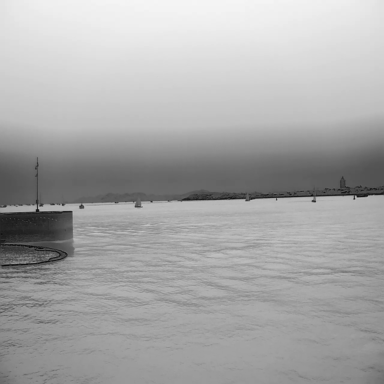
There are 12 objects shown in the infrared image, including five sailboats, a container_ship, and six bulk_carriers.